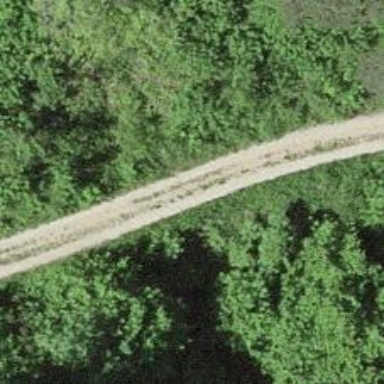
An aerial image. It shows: Gravel track with grade 2 tracktype.